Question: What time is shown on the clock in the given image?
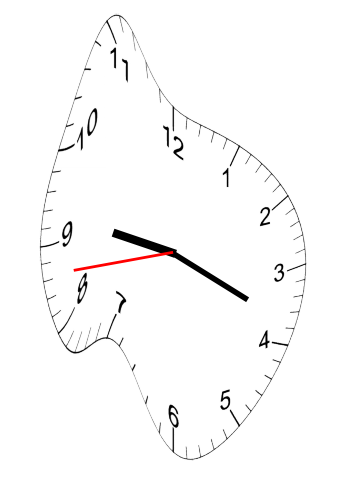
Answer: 09:18:43